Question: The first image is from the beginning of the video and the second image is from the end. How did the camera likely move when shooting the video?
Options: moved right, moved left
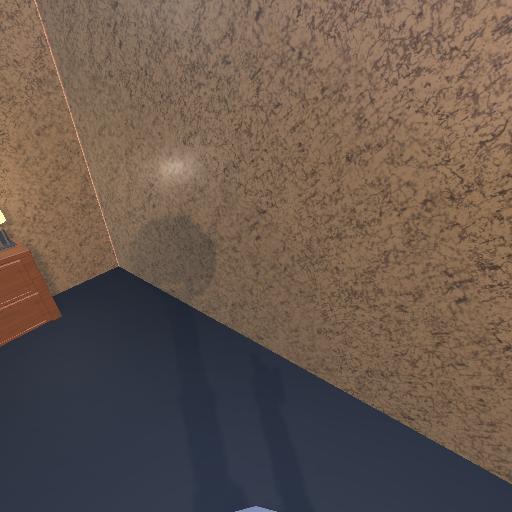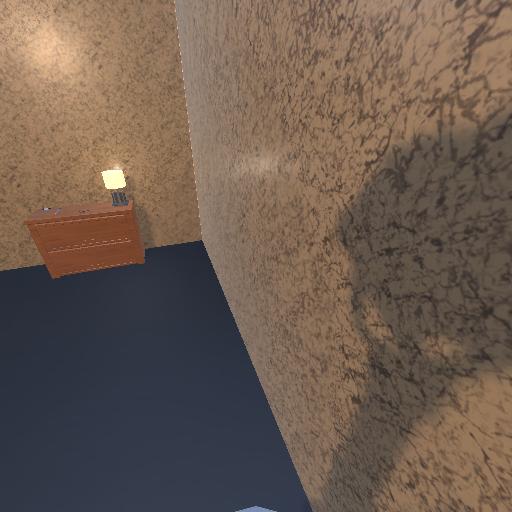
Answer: moved right